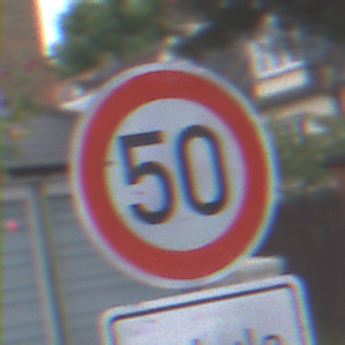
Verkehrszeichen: Geschwindigkeit50
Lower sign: HinweisDurchVerbaleAngabe8
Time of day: MorningAfternoon
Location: Outdoor (Urban)
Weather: Overcast
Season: NotSpecified
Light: Natural